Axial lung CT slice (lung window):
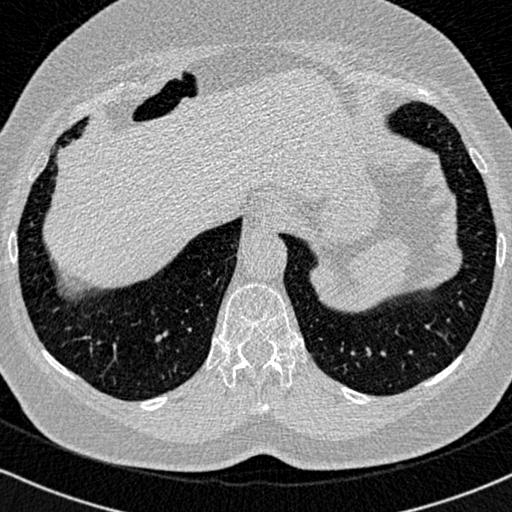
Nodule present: no